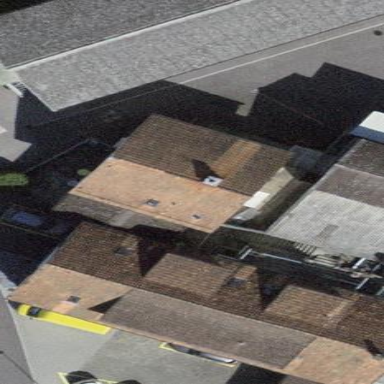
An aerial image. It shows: Building with tiled roof.